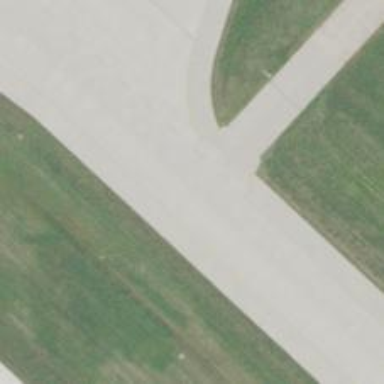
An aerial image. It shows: Image of taxiway at airport.